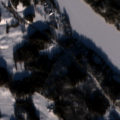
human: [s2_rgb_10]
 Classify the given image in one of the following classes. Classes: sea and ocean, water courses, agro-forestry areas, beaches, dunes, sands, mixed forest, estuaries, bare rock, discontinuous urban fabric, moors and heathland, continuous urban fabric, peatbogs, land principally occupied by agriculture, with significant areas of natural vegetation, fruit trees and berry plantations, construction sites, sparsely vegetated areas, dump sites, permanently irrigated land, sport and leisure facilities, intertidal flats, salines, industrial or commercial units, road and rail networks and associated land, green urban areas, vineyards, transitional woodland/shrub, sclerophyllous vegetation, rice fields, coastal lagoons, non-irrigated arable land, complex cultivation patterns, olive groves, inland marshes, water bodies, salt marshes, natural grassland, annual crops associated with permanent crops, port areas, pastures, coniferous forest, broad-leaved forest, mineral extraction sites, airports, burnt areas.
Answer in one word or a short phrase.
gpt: non-irrigated arable land, land principally occupied by agriculture, with significant areas of natural vegetation, coniferous forest, mixed forest, water bodies